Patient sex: M
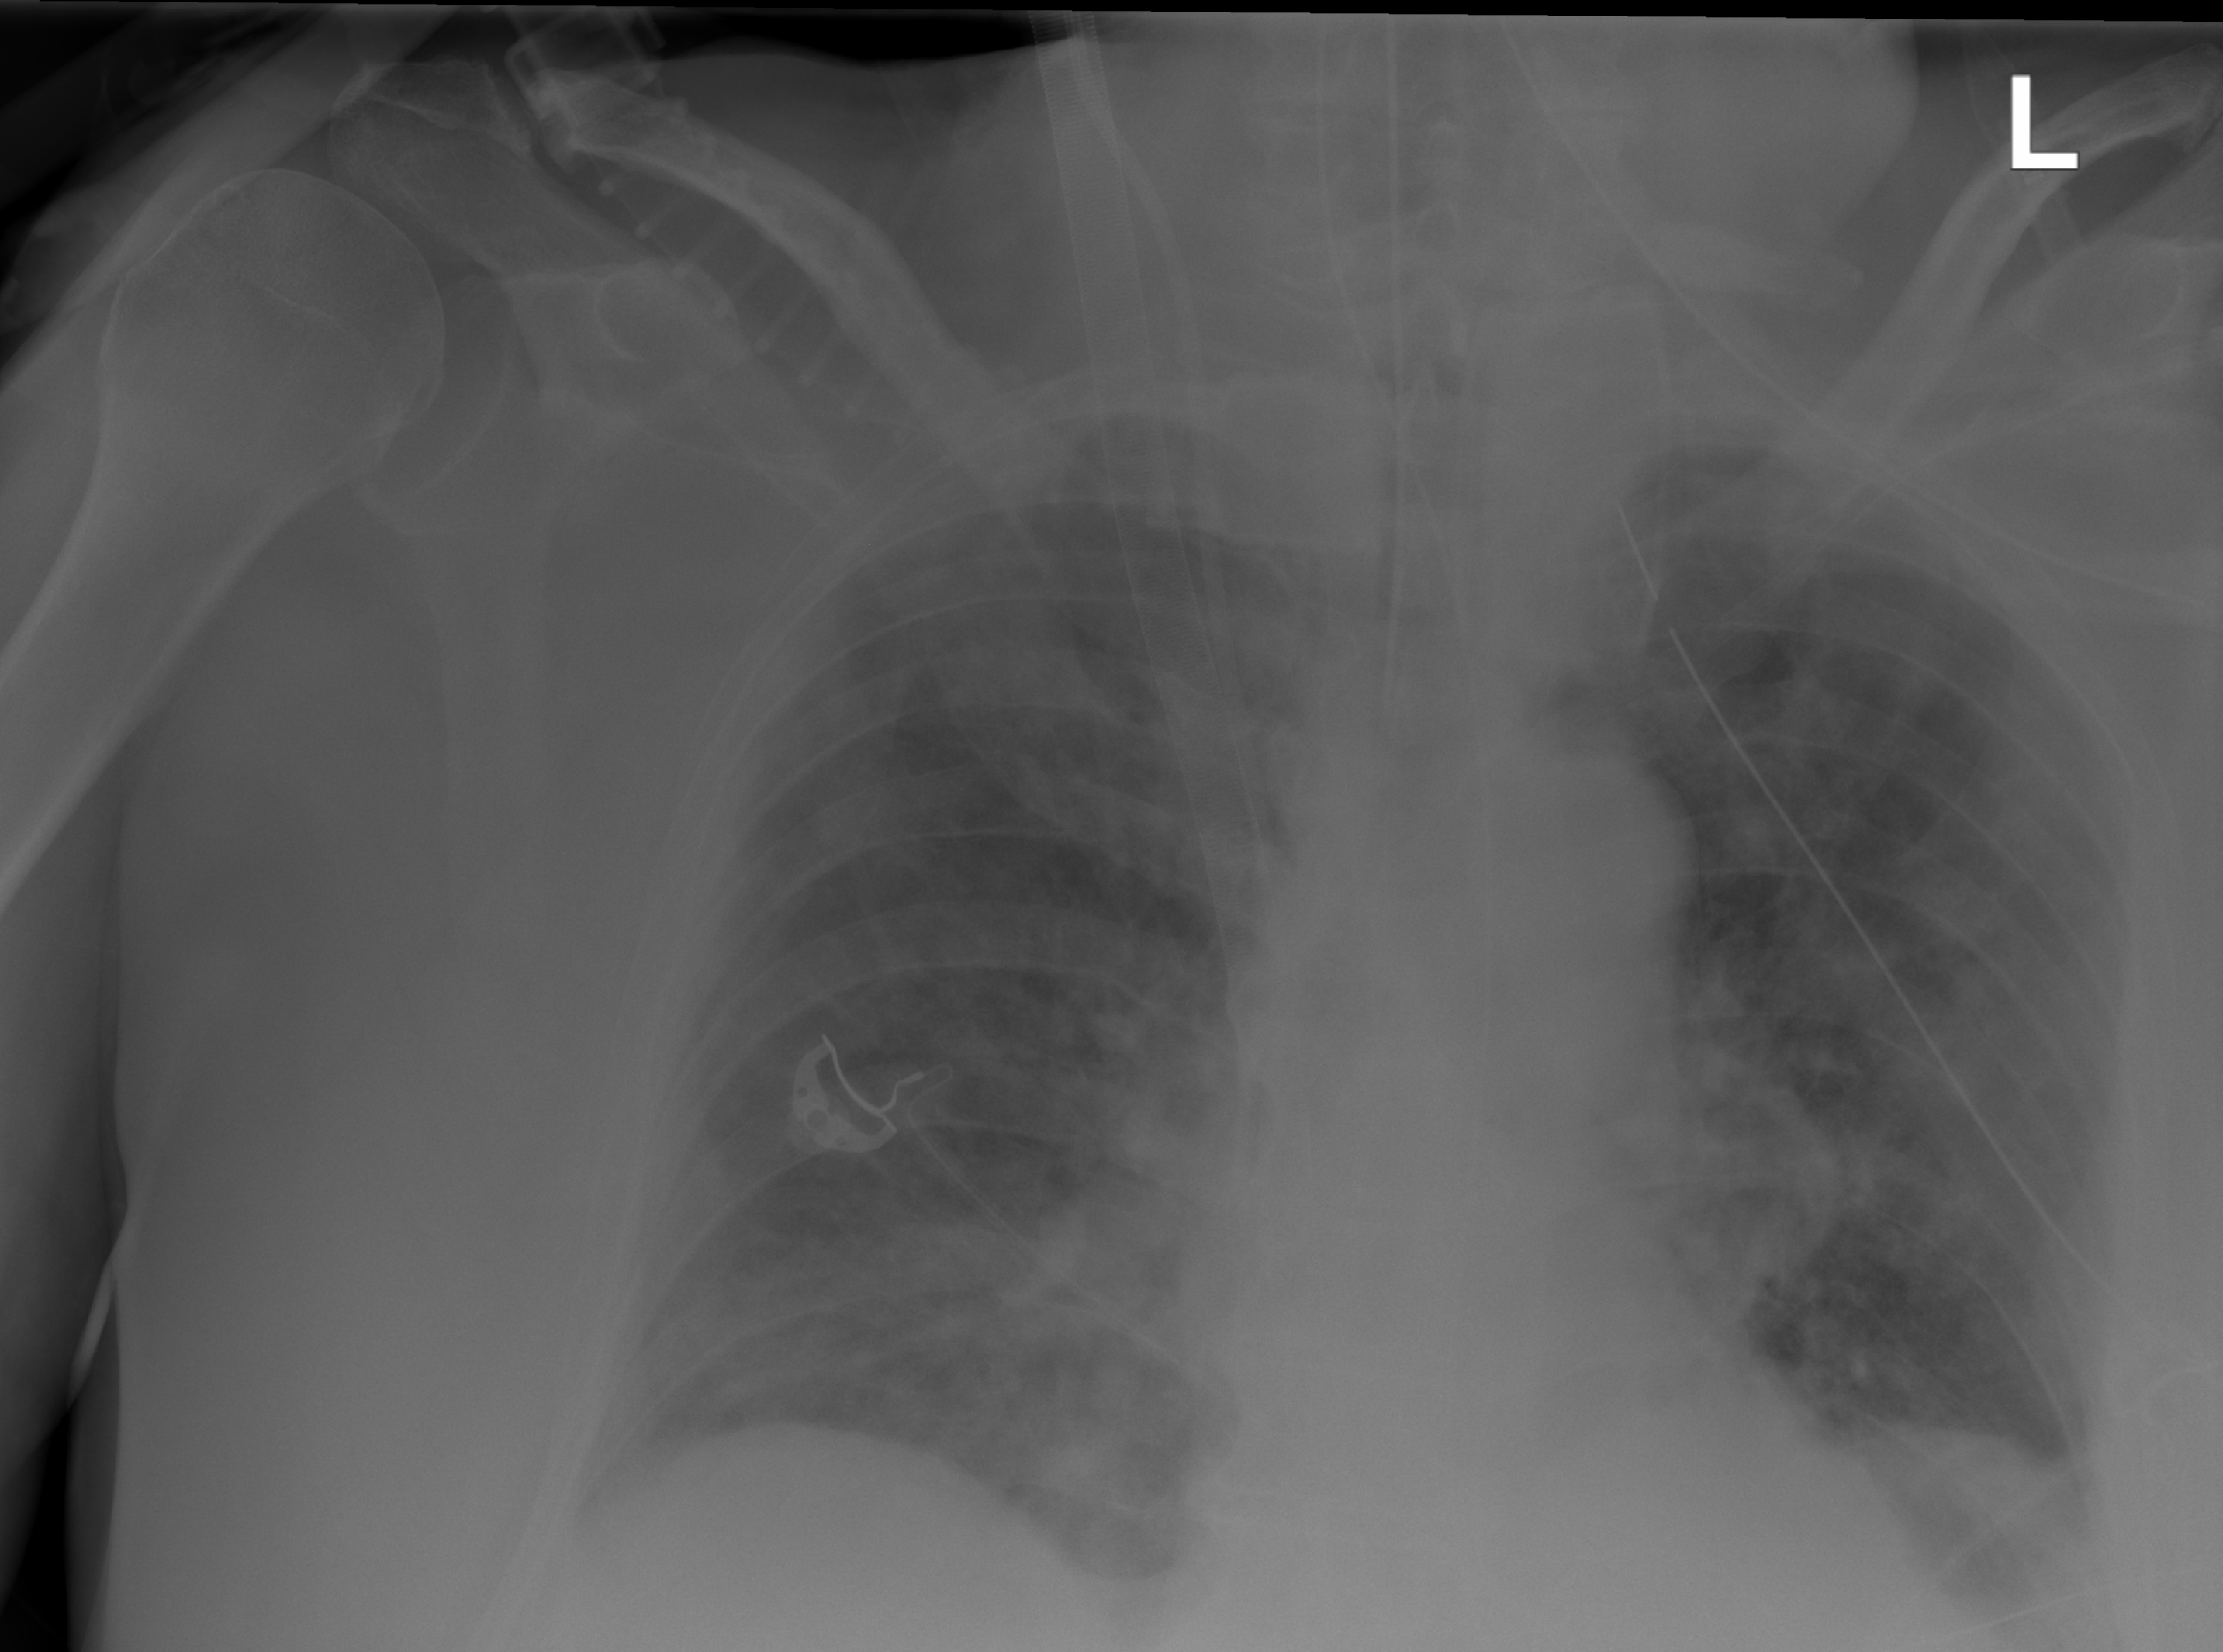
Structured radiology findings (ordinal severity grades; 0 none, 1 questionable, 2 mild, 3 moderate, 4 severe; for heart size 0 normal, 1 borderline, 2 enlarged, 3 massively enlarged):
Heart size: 2
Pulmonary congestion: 0
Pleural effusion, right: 0
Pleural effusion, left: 0
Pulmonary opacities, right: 2
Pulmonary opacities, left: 2
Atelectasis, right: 0
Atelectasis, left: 0